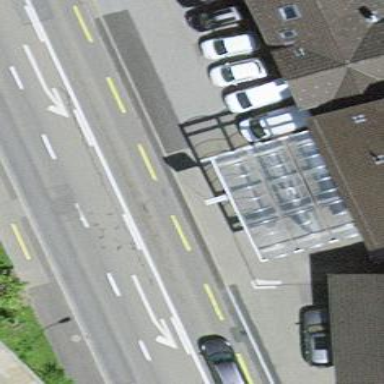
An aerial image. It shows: Fuel station with roof.